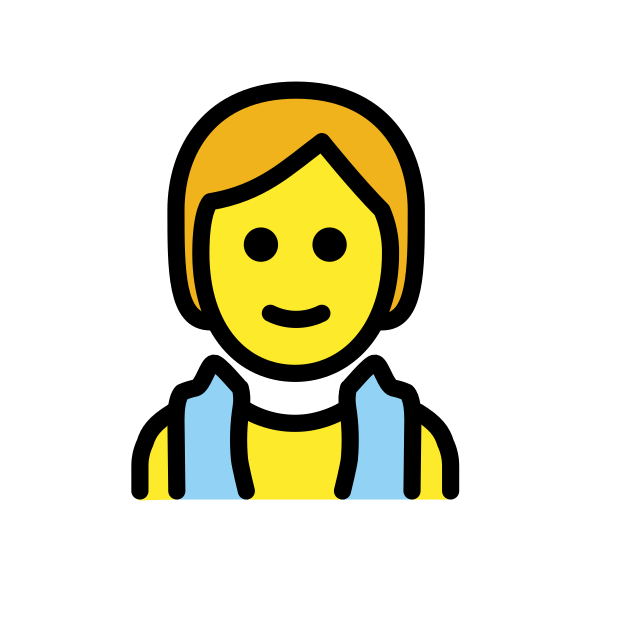
person in steamy room